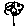
Label: flower